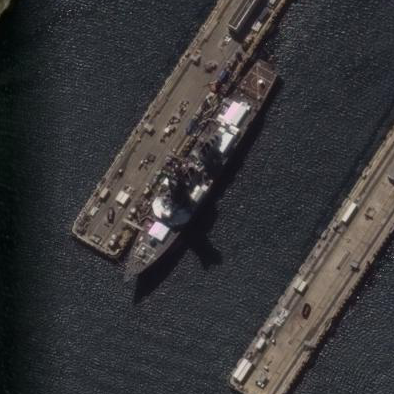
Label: destroyer